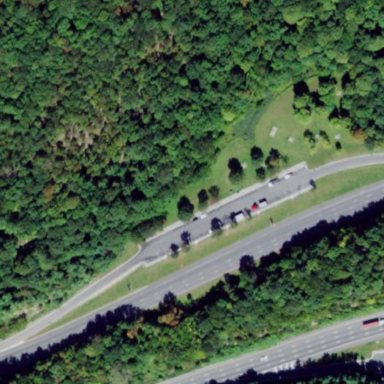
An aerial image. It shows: Rest area along the road.